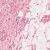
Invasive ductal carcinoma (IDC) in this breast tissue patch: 1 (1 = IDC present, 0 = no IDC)